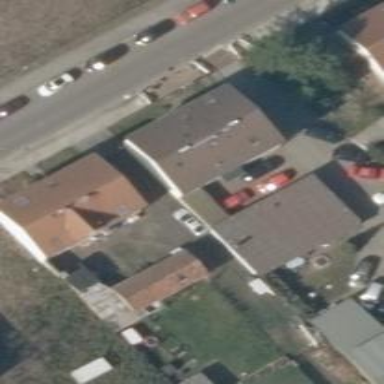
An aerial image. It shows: Car repair shop.